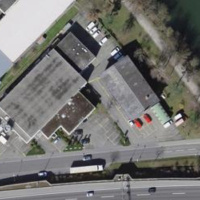
EUNIS habitat code: 57
Species observed at this site:
Turdus pilaris
Corylus avellana